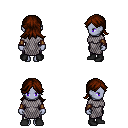
a pixel art fantasy rpg character, female body template, dark elf, purple skin, chain mail, metal pants, brown loose hair, leather bracers, black shoes, four views (front, back, left, right), 2x2 character sprite sheet, small pixel art, hard edges, no anti-aliasing